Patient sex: M
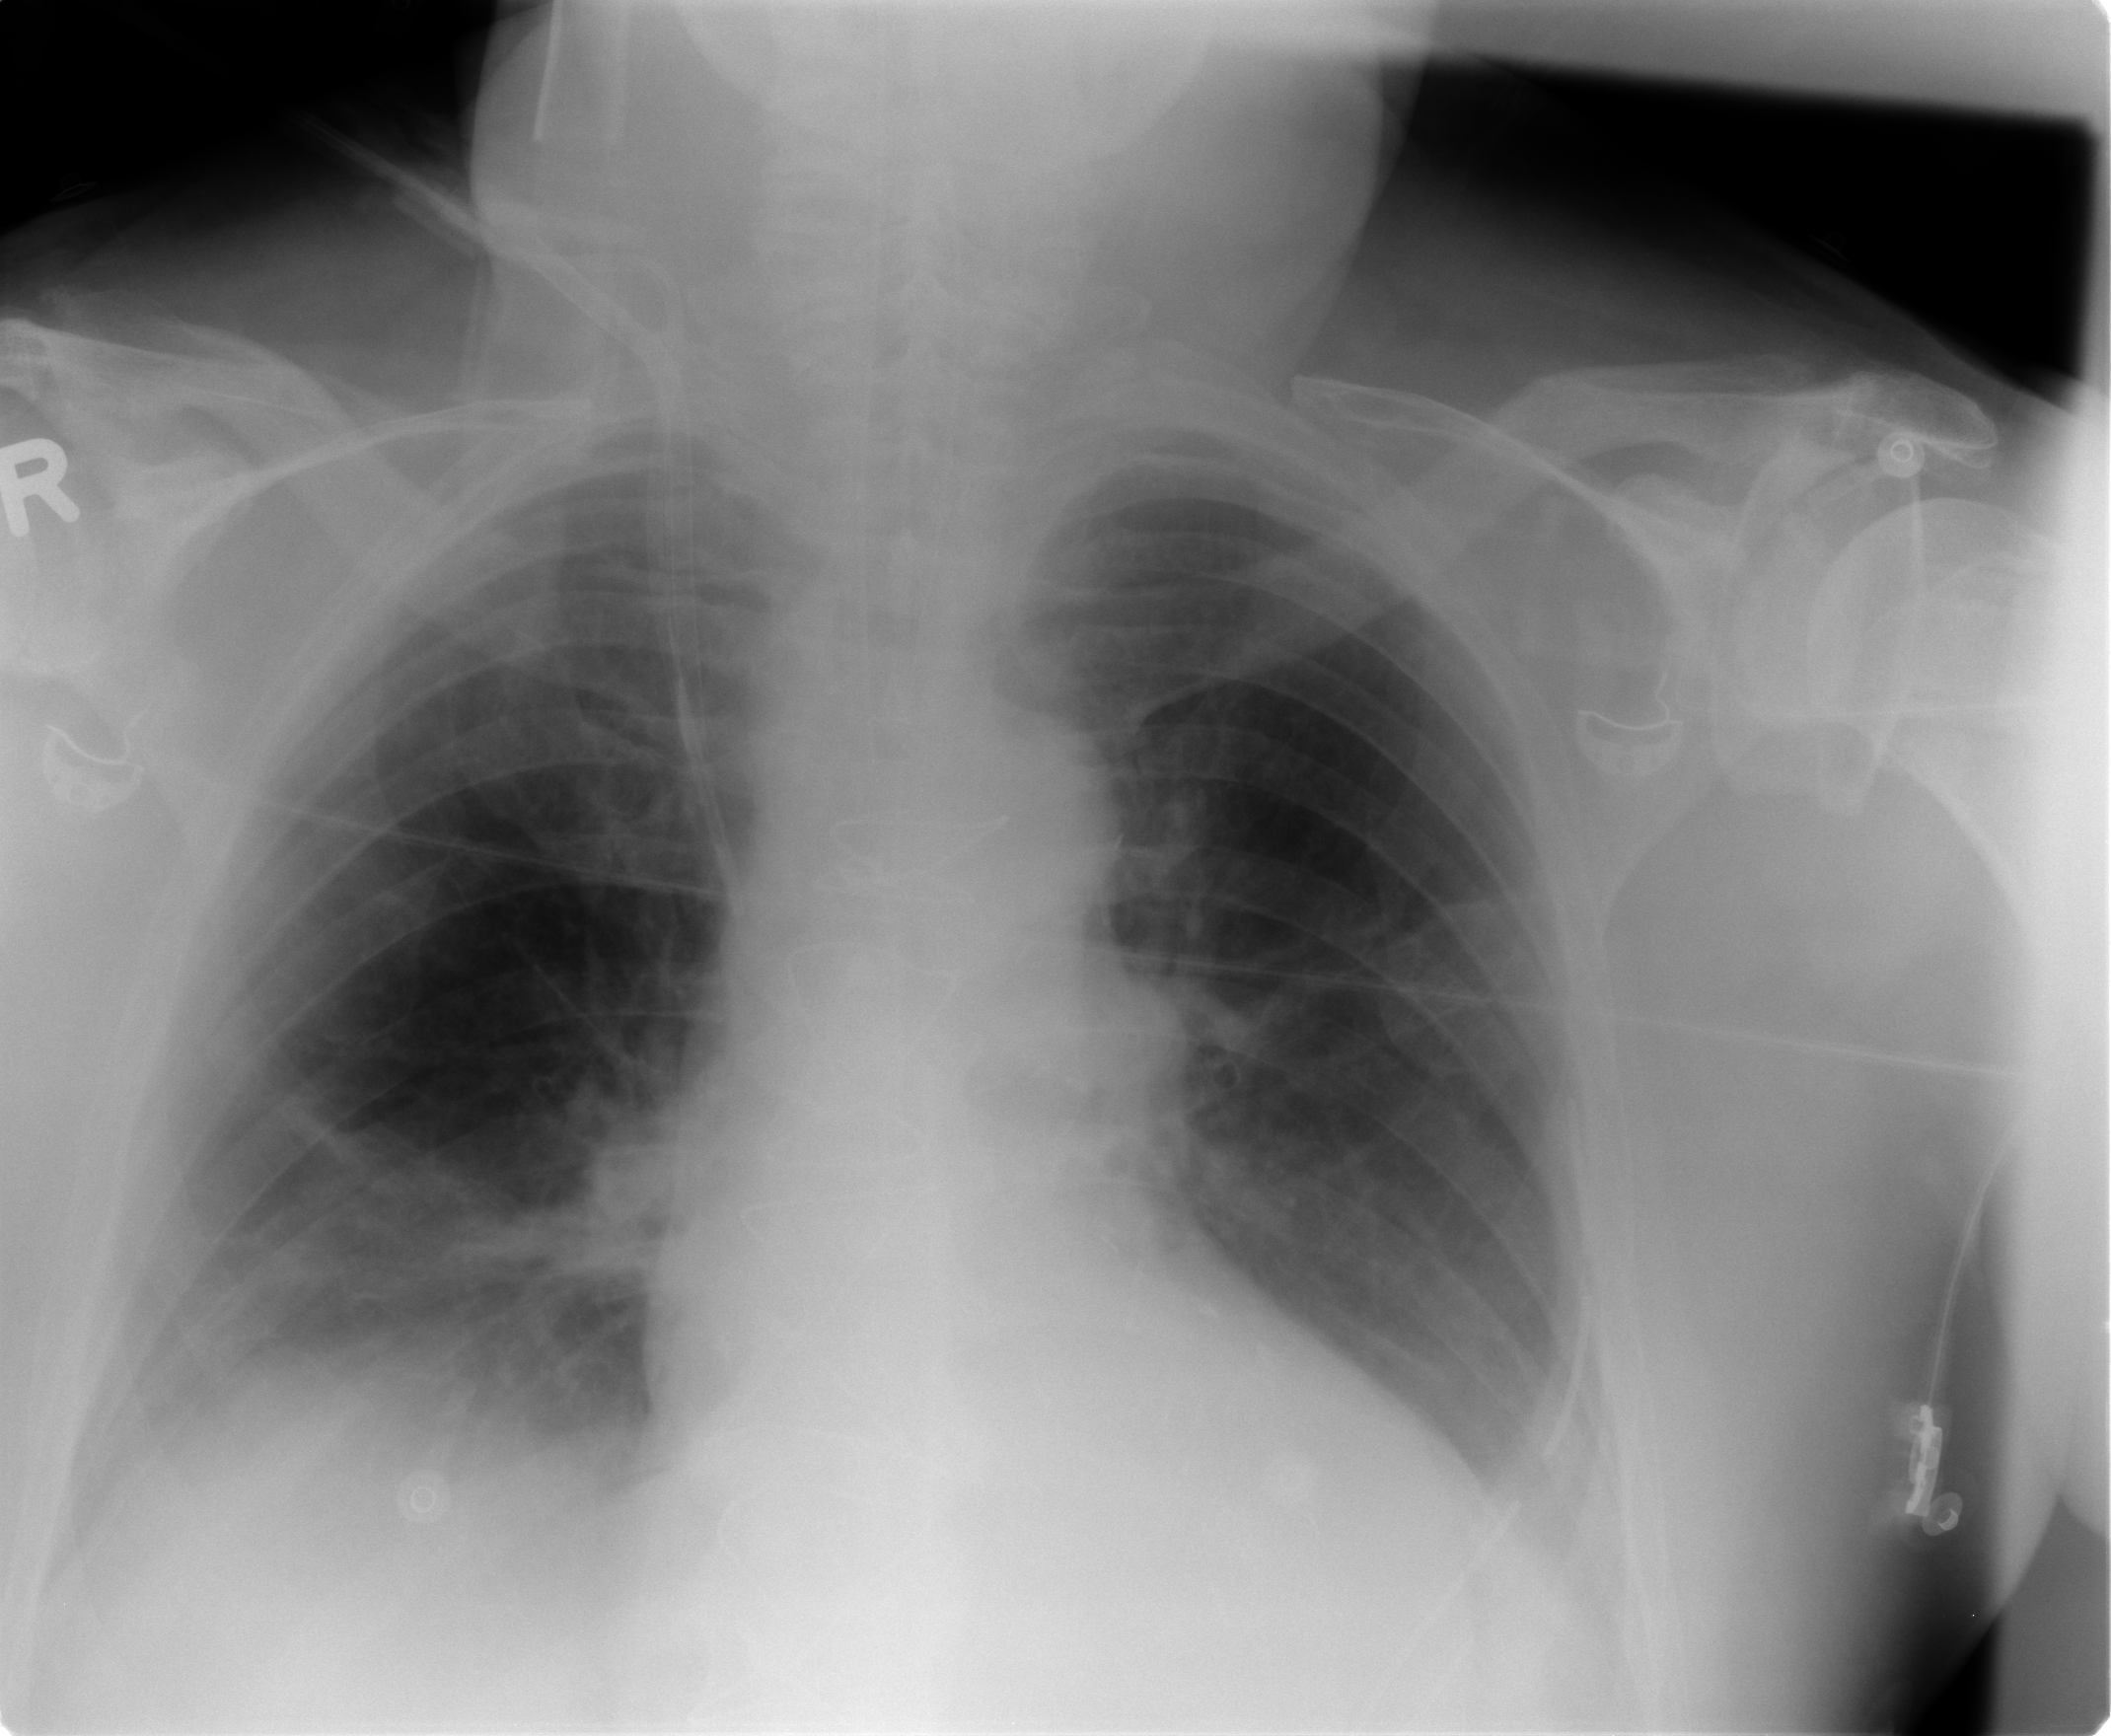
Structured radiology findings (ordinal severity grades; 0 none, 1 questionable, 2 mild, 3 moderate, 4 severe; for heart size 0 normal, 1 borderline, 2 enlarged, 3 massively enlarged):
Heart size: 2
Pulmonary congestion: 1
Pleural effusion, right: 1
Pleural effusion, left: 1
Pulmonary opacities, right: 2
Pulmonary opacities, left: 0
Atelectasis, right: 1
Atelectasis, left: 0